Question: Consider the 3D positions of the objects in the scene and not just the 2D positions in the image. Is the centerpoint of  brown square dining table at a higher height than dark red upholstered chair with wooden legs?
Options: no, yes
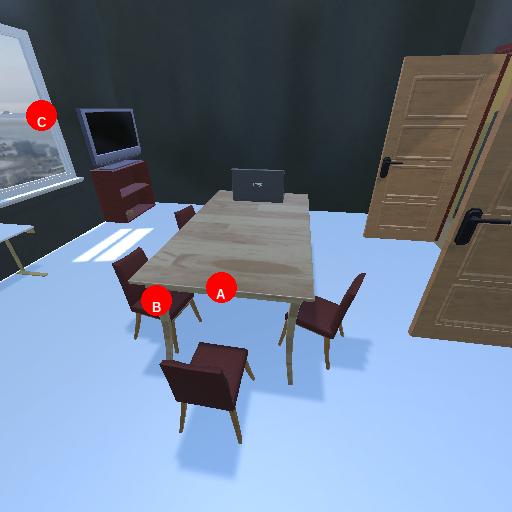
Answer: no